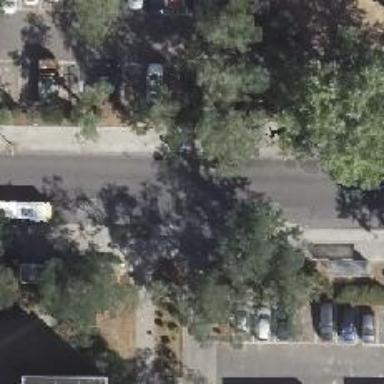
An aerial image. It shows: Residential road with asphalt surface. There are separate sidewalks on both sides.